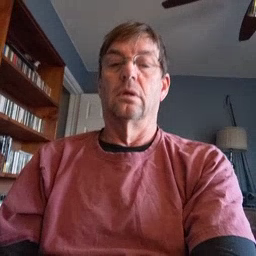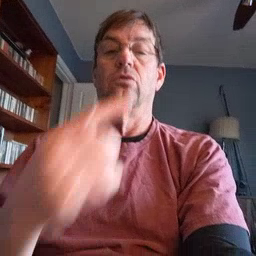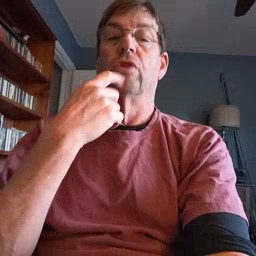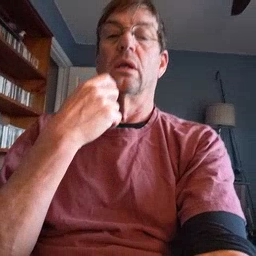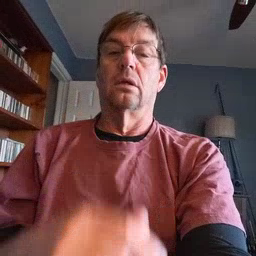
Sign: red